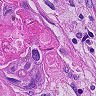
Metastatic tissue present: yes